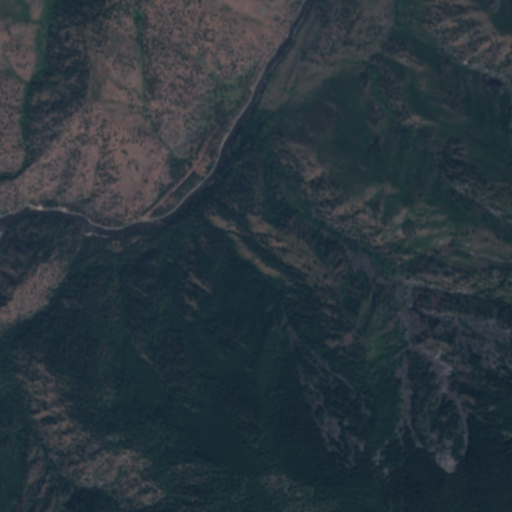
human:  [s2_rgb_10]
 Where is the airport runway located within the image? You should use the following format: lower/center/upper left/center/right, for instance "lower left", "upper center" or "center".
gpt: The airport runway is located in the center left of the image.
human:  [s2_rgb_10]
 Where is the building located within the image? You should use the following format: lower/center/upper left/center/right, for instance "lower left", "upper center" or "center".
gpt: The building is located in the upper center of the image.
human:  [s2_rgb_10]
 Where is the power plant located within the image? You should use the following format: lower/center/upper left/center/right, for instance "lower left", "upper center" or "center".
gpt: There is no power plant in the image.